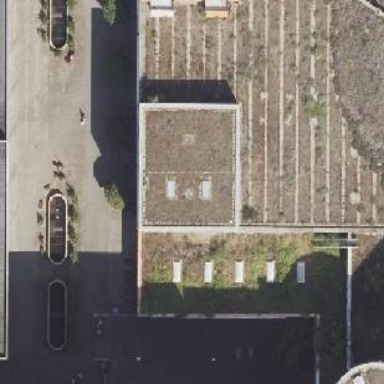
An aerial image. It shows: Commercial building.